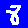
Digit: 8